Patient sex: M
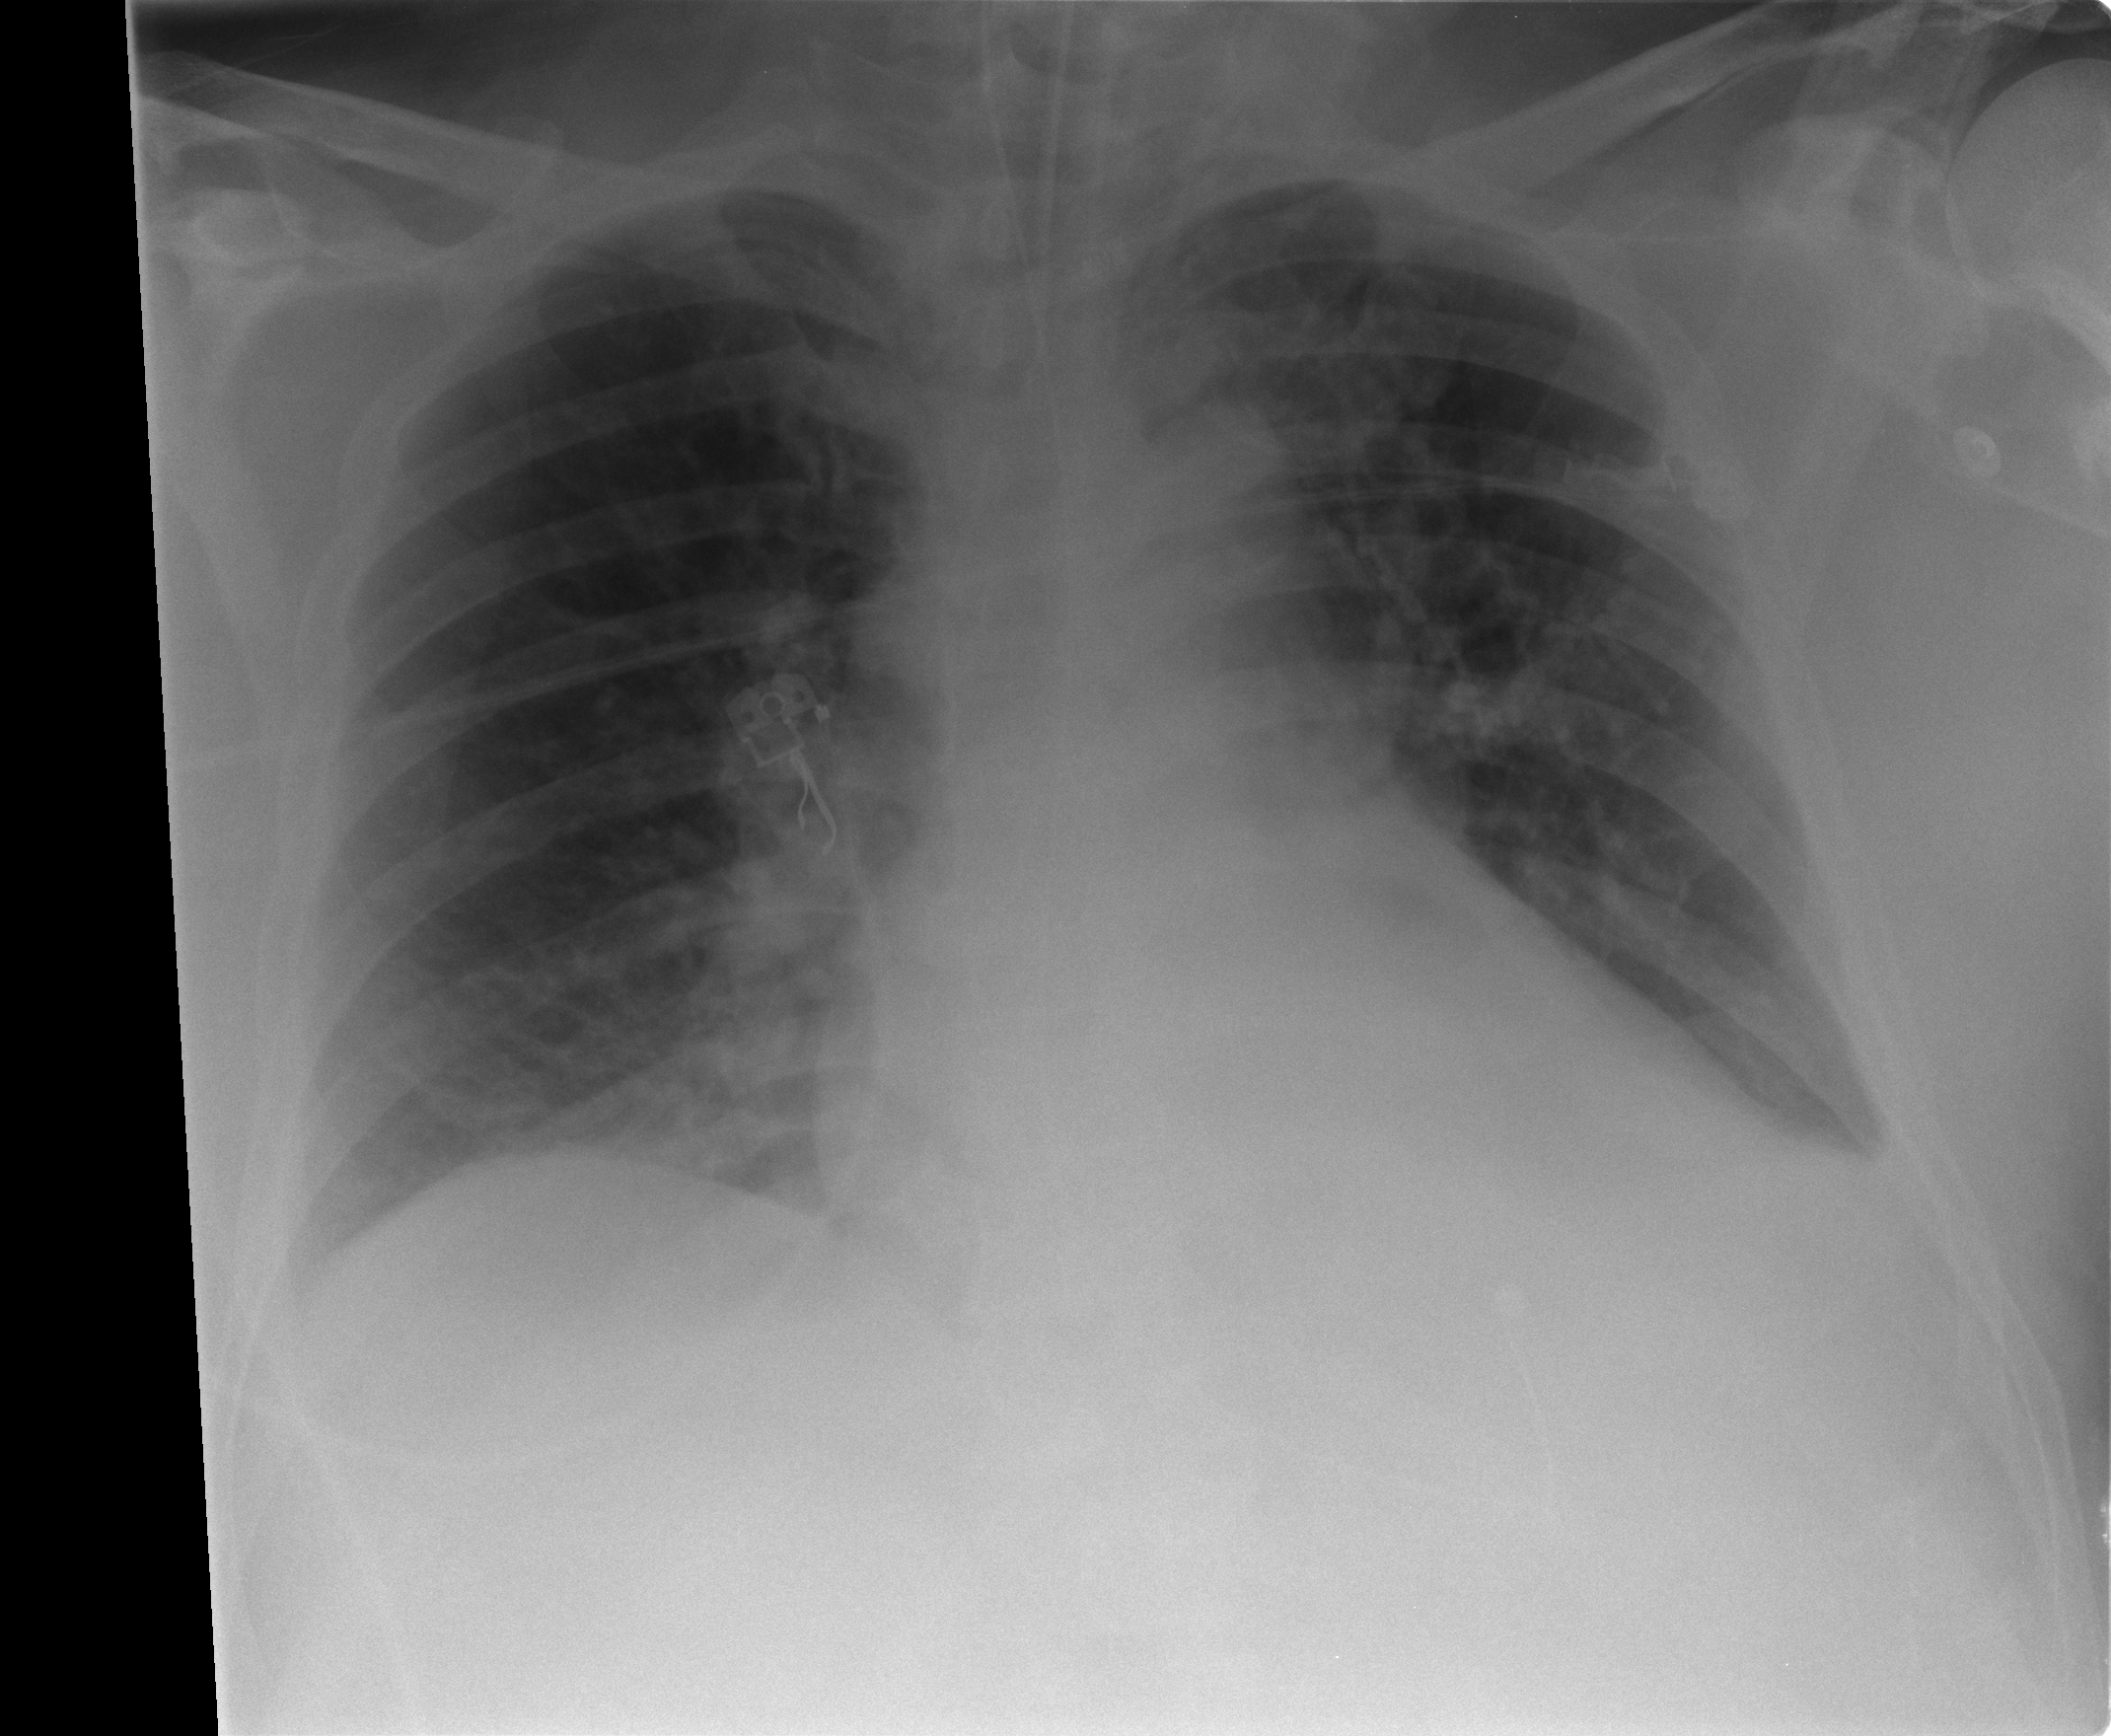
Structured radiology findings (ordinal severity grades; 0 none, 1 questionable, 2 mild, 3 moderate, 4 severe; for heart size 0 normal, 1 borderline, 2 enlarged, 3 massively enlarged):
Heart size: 0
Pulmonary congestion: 2
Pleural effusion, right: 0
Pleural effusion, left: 2
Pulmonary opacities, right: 2
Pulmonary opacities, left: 1
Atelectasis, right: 2
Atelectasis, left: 2